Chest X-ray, AP view. Patient: 54 years old, sex M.
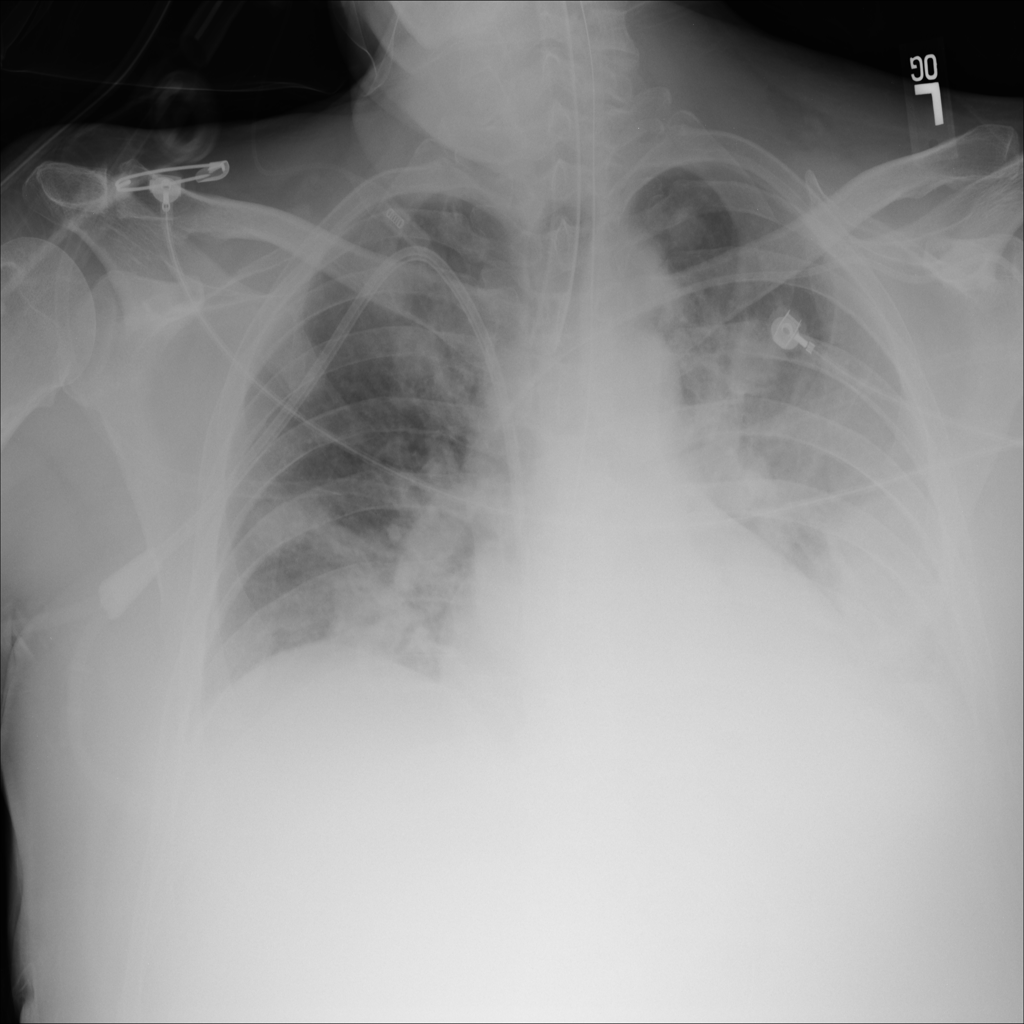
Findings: Infiltration, Mass